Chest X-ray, PA view. Patient: 65 years old, sex M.
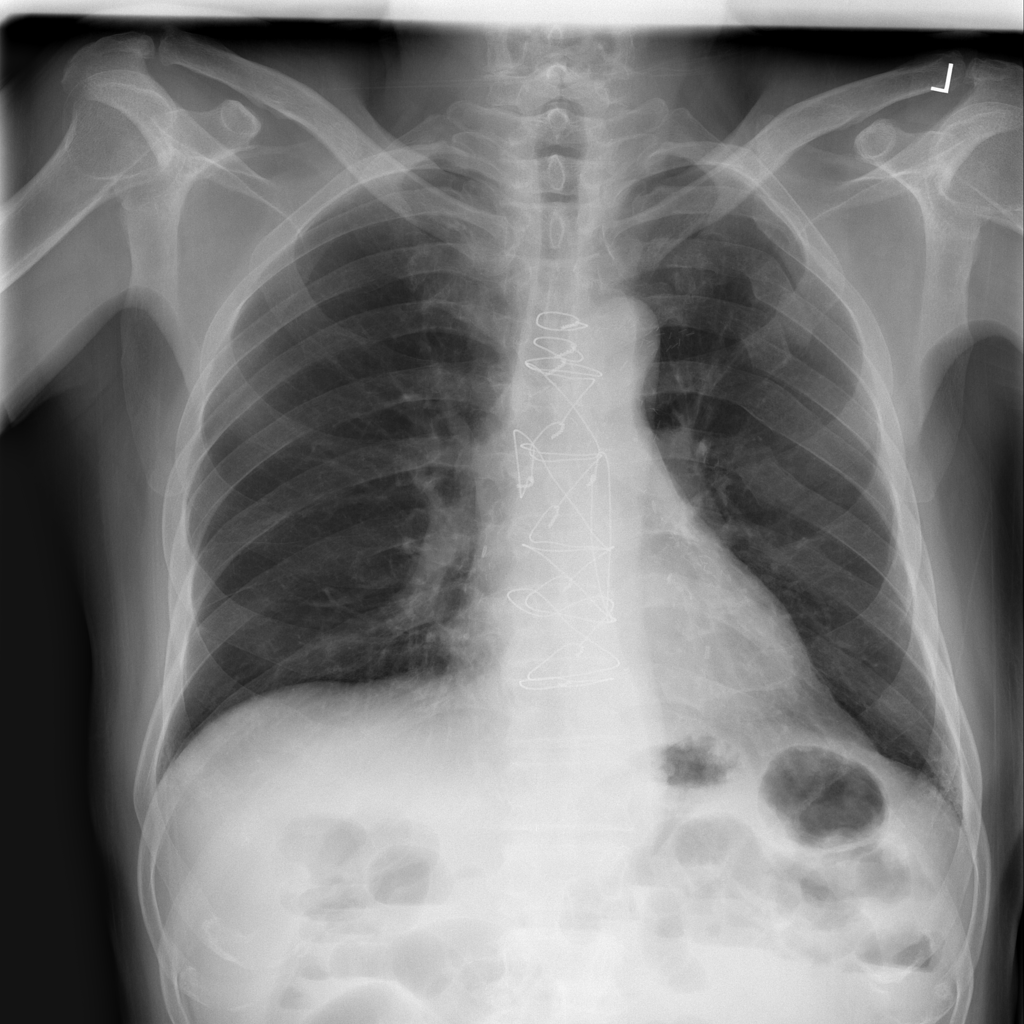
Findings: No Finding